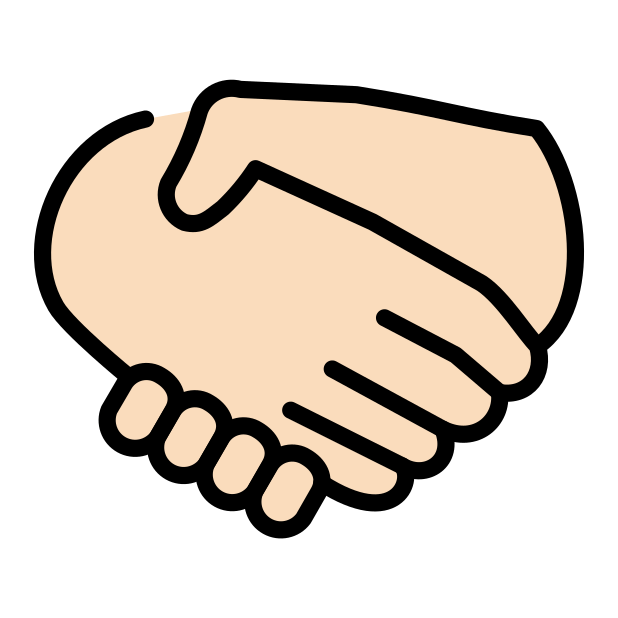
handshake: light skin tone